Question: I am running an ASP.Net Website on an Azure App Service which hangs pretty much every time an App Pool Recycle takes place.
I've checked, the available storage, I am using approx 5 out of 50 Gb so that should not be the problem.
See the stacktrace below. Does anyone have an idea? I've asked this question to Microsoft Support, they could not answer this one :-(
Worst case scenario, can I prevent the 'System.Diagnostics.Eventing.EventProvider.EtwRegister()' call?
Help on this one would be very much appreciated!
'''
Exception message: The pre-application start initialization method Start on type EnvSettings.SettingsProcessor threw an exception with the following error message: The type initializer for 'Microsoft.Web.Hosting.Tracing.AntaresEventProvider' threw an exception..
at System.Web.Compilation.BuildManager.InvokePreStartInitMethodsCore(ICollection'1 methods, Func'1 setHostingEnvironmentCultures)
at System.Web.Compilation.BuildManager.InvokePreStartInitMethods(ICollection'1 methods)
at System.Web.Compilation.BuildManager.CallPreStartInitMethods(String preStartInitListPath, Boolean& isRefAssemblyLoaded)
at System.Web.Compilation.BuildManager.ExecutePreAppStart()
at System.Web.Hosting.HostingEnvironment.Initialize(ApplicationManager appManager, IApplicationHost appHost, IConfigMapPathFactory configMapPathFactory, HostingEnvironmentParameters hostingParameters, PolicyLevel policyLevel, Exception appDomainCreationException)
The type initializer for 'Microsoft.Web.Hosting.Tracing.AntaresEventProvider' threw an exception.
at Microsoft.Web.Hosting.Tracing.AntaresEventProvider.EventWriteDWASGenericLog(String LogStatement, String SiteName)
at EnvSettings.SettingsLogger.Trace(String format, Object[] args)
at EnvSettings.SettingsProcessor.Start()
Not enough storage is available to complete this operation
at System.Diagnostics.Eventing.EventProvider.EtwRegister()
at System.Diagnostics.Eventing.EventProvider..ctor(Guid providerGuid)
at Microsoft.Web.Hosting.Tracing.EventProviderVersionTwo..ctor(Guid id)
at Microsoft.Web.Hosting.Tracing.AntaresEventProvider..cctor()
'''

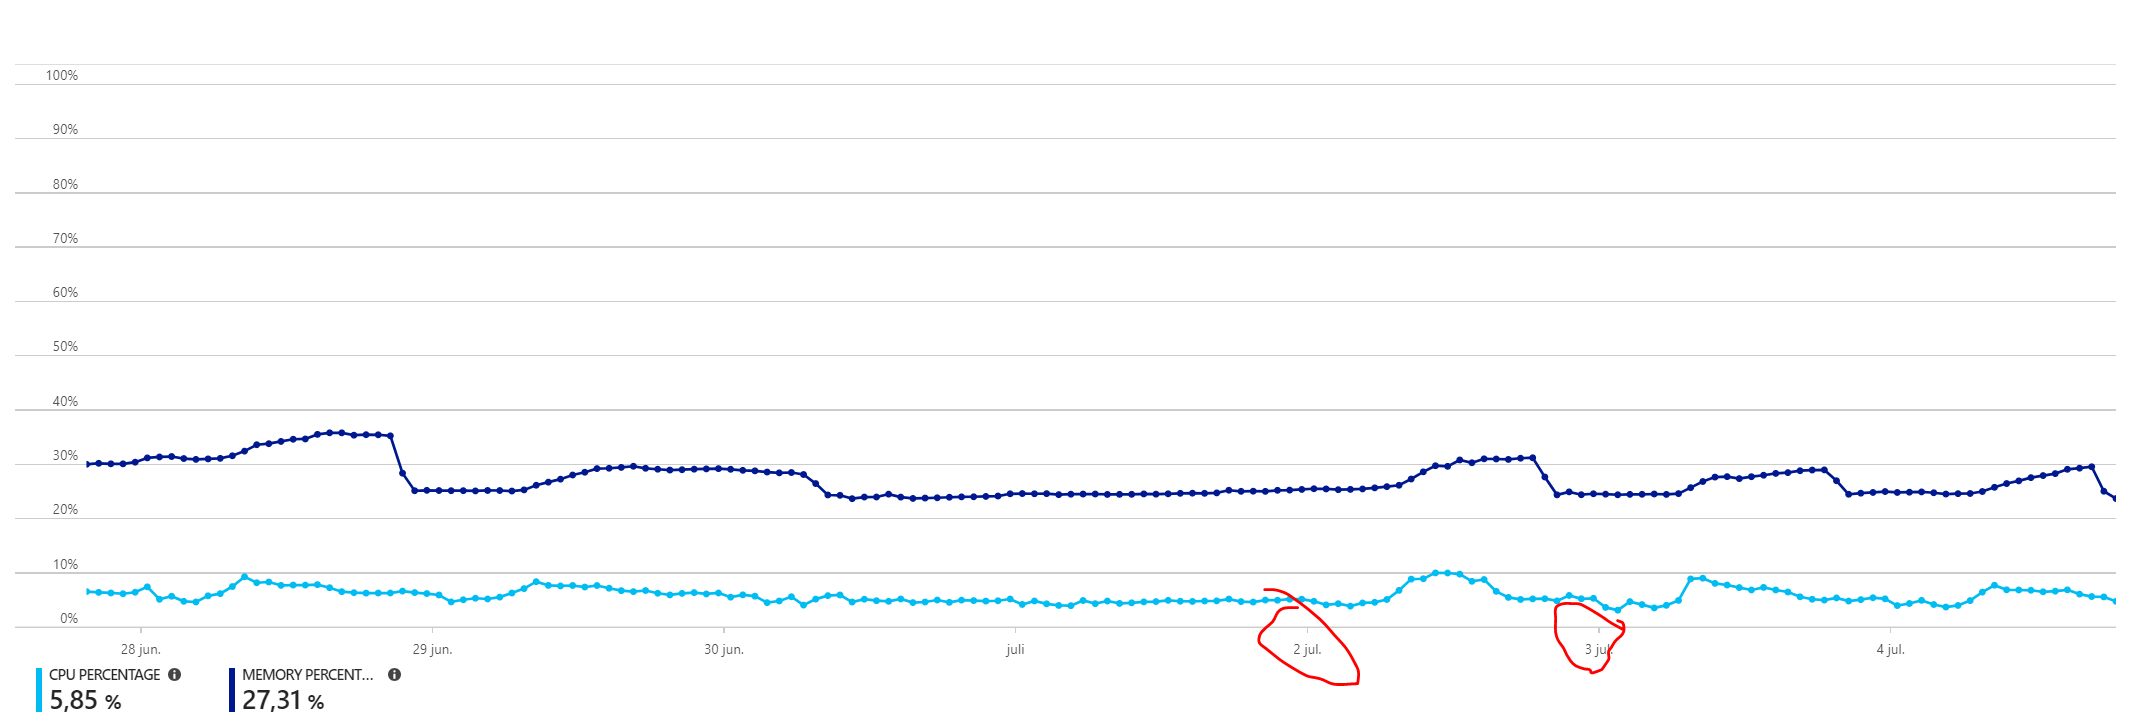
Answer: At the end the problem indeed was the handle count being too large to handle for IIS. Investigation pointed out that the File Cache implementation of the Imagprocessor (<URL> was causing this problem.
- - <URL>